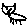
Label: cat